Question: Say I have a plot like the one below and I want to place (and tick values) on specific locations. For example, only on the highest value ('1.0') and lowest value ('-1').
How can I do that?
'''
t = np.arange(0.0, 100.0, 0.1)
s = np.sin(0.1*np.pi*t)*np.exp(-t*0.01)
fig, ax = plt.subplots()
plt.plot(t,s)
'''

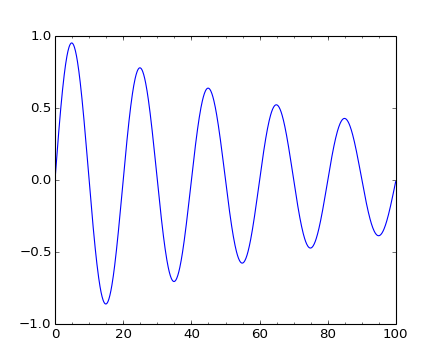
Answer: To only place ticks on the minimum and maximum value you can use:
'''
import numpy as np
import matplotlib.pyplot as plt
t = np.arange(0.0, 100.0, 0.1)
s = np.sin(0.1*np.pi*t)*np.exp(-t*0.01)
fig, ax = plt.subplots()
plt.plot(t,s)
ylims = ax.get_ylim()
ax.set_yticks(ylims)
xlims = ax.get_xlim()
ax.set_xticks(xlims)
plt.show()
'''
<URL>.
### EDIT
You mentioned the use of <URL> objects in your comment. I've included another example below which makes use of these to:
1. Set the major tick positions;
2. Set the minor tick positions (they are small but they are there);
3. Format the major tick strings.
The code is commented and so should be understandable, if you need any more help then let me know.
'''
import numpy as np
import matplotlib.pyplot as plt
from matplotlib.ticker import FixedLocator, LinearLocator, FormatStrFormatter
t = np.arange(0.0, 100.0, 0.1)
s = np.sin(0.1*np.pi*t)*np.exp(-t*0.01)
fig, ax = plt.subplots()
plt.plot(t, s)
# Retrieve the limits of the x and y axis.
xlims = ax.get_xlim()
ylims = ax.get_ylim()
# Create two FixedLocator objects. FixedLocator objects take a sequence
# which then is translated into the tick-positions. In this case I have
# simply given the x/y limits as the sequence.
xmajorlocator = FixedLocator(xlims)
ymajorlocator = FixedLocator(ylims)
ax.xaxis.set_major_locator(xmajorlocator)
ax.yaxis.set_major_locator(ymajorlocator)
# Create two LinearLocator objects for use in the minor ticks.
# LinearLocator objects take the number of ticks as an argument
# and automagically calculate the appropriate tick positions.
xminorlocator = LinearLocator(10)
yminorlocator = LinearLocator(10)
ax.xaxis.set_minor_locator(xminorlocator)
ax.yaxis.set_minor_locator(yminorlocator)
# Create two FormatStrFormatters to format the major ticks.
# I've added this simply to complete the example, you can set
# a fmt string using Python syntax to control how your ticks
# look. In this example I've formatted them as floats with
# 3 and 2 decimal places respectively.
xmajorformatter = FormatStrFormatter('%.3f')
ymajorformatter = FormatStrFormatter('%.2f')
ax.xaxis.set_major_formatter(xmajorformatter)
ax.yaxis.set_major_formatter(ymajorformatter)
plt.show()
'''
I've also included the updated graph with new tick formatting, I'll remove the old one to save space.